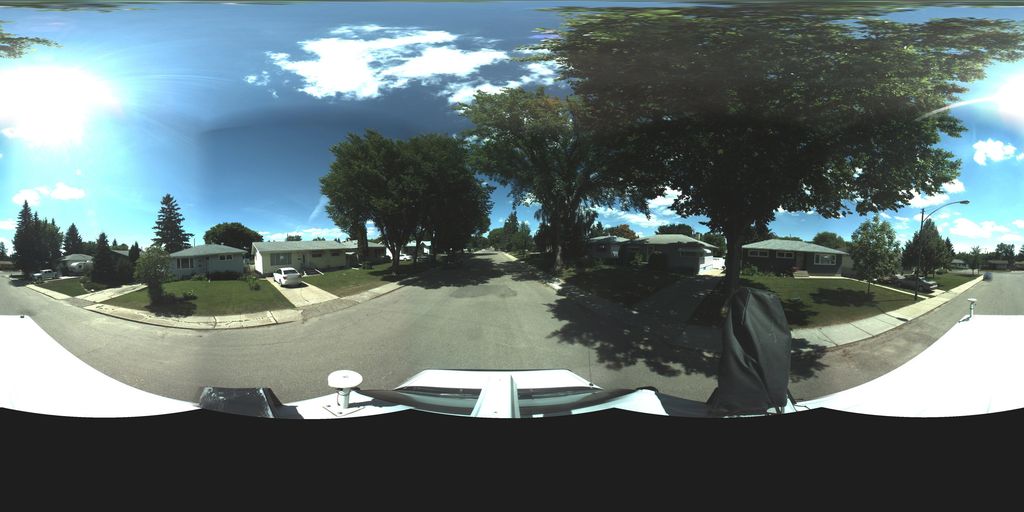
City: saskatoon